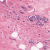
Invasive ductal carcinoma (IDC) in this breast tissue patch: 0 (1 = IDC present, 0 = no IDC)